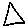
Label: triangle